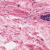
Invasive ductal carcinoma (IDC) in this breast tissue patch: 0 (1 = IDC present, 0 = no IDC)